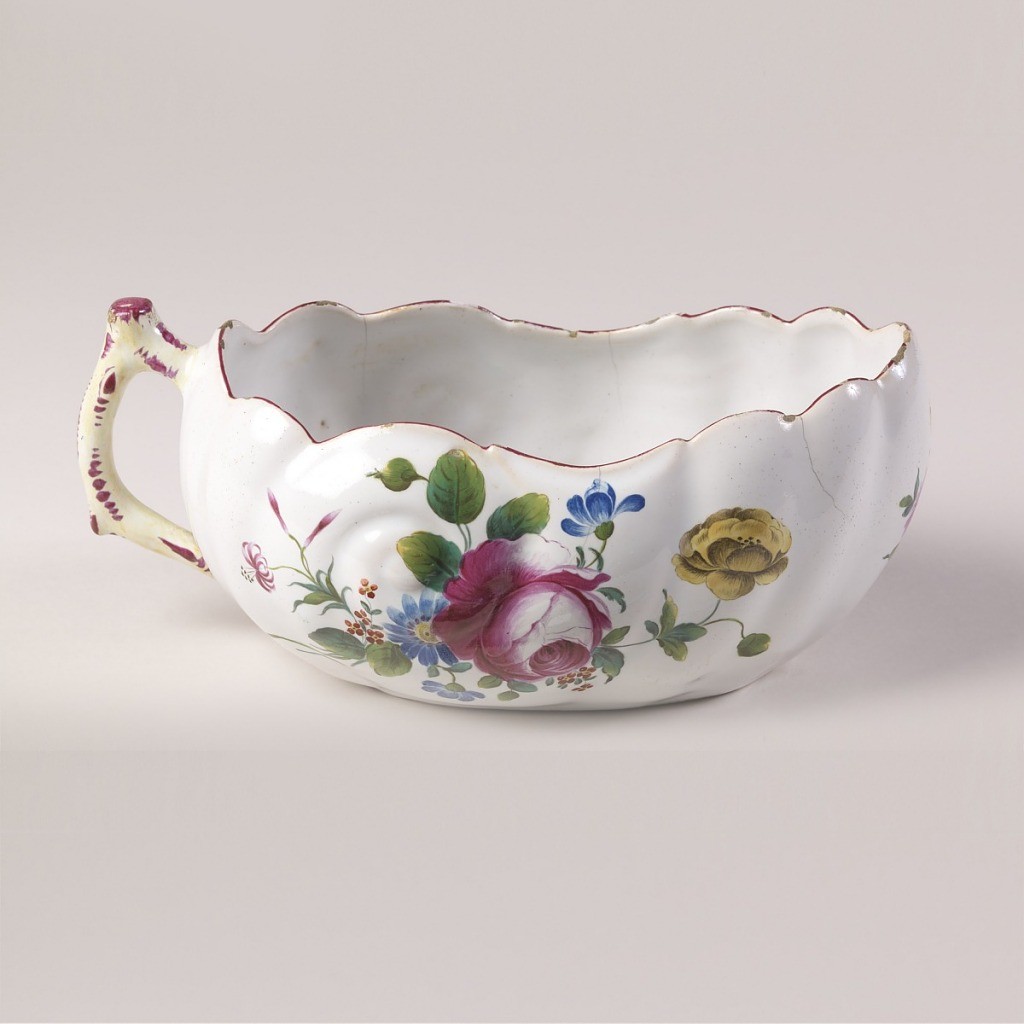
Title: Bourdalou
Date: ca. 1775
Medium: Tin-glazed earthenware
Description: Oval boat-shaped vessel with contoured rim outlined in red. Rustic handle washed with yellow and decorated with red. Sprays of red, blue and yellow flowers with green leaves on sides and front.